Question: I have a very simple Backbone example:
'''
var myModel = Backbone.Model.extend();
var collection = Backbone.Collection.extend({
model: myModel,
});
var c = new collection([
{first_name: 'a',
last_name:'b'
},
{first_name:'c',
last_name:'d'
}
]);
console.log('c is');
console.log(c);
'''
You can see jsfiddle <URL>.
When you view this in Chrome developer tools, you can see there is a collection attribute on each Backbone model, which you can expand and go into again, infintely. See the image:

What is this? Why does it appear like that?
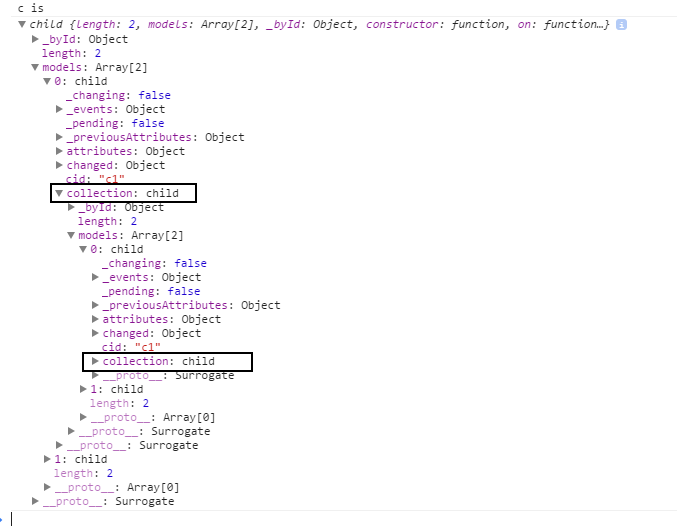
Answer: Inside every model there is a collection object stored if it is part of a collection. What is happening here is you are viewing collection in console and inside it there are two models. Each model has collection object stored in it (which is the same collection which you are viewing). So, it seems like sort of recursion when viewing in console
This is currently not documented in backbone js. See <URL> for more info.